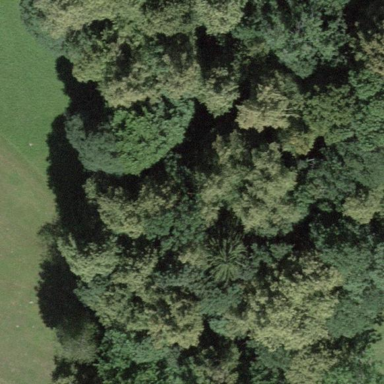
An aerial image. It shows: Forest area.